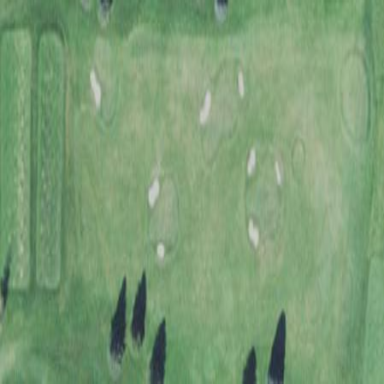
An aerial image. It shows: Driving range for golf practice.